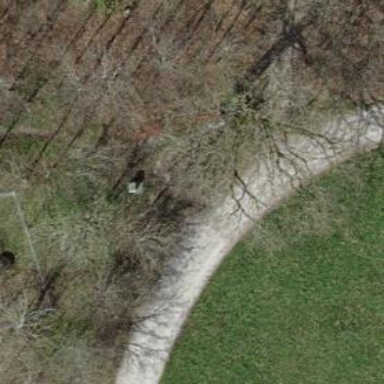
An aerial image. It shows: Bench for seating.